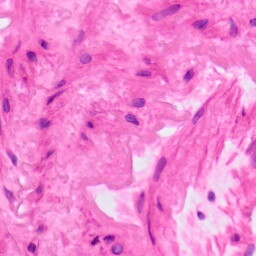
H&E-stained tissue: Lung